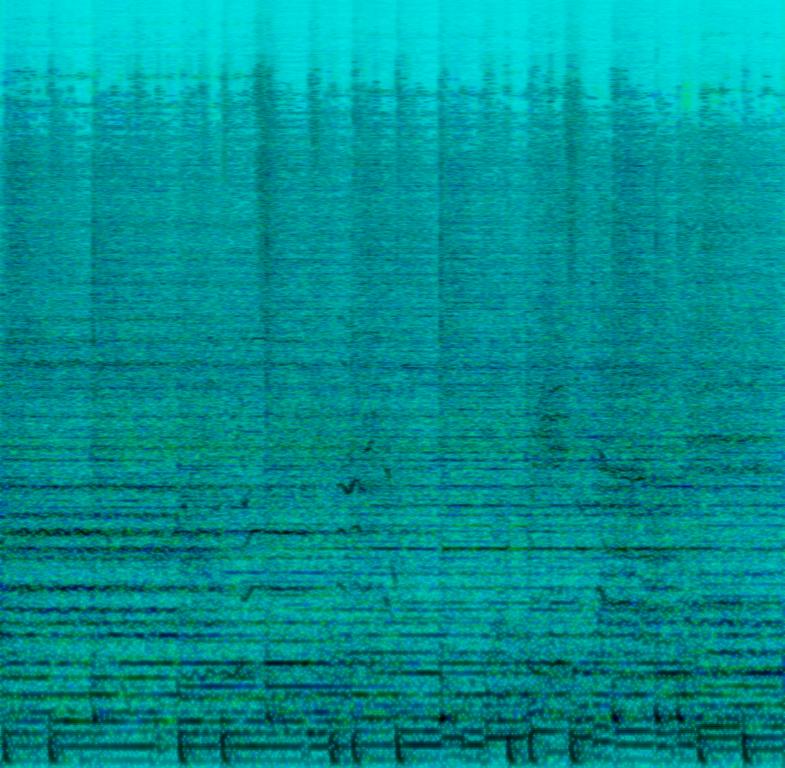
The Gospel song features a choir singing over shimmering cymbals, soft hi-hats, smooth bass, arpeggiated acoustic guitar melody, sustained strings melody and emotional piano chords. It sounds passionate and heartfelt as the instrumentation is played dynamically, as the listener can really feel the softness of the instruments.